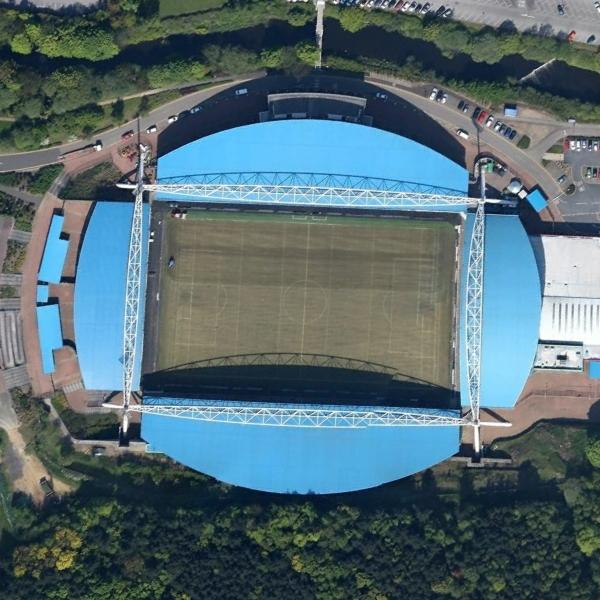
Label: Stadium